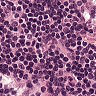
Metastatic tissue present: no